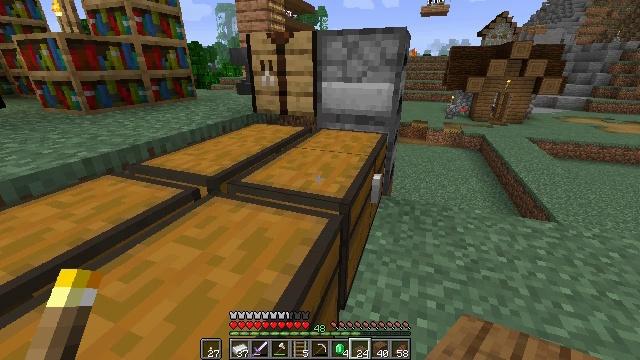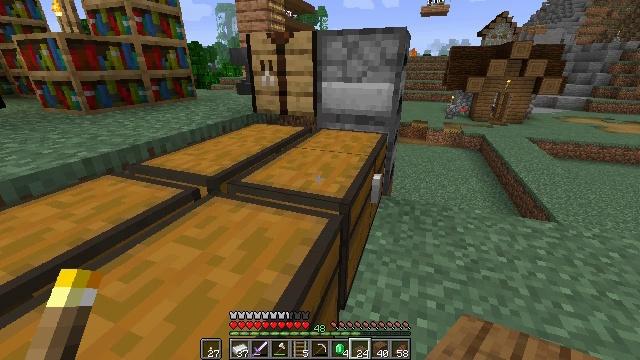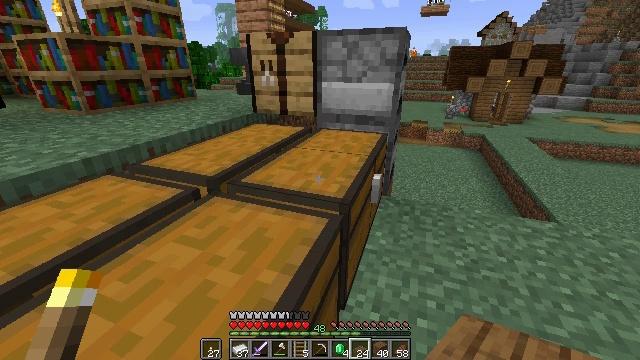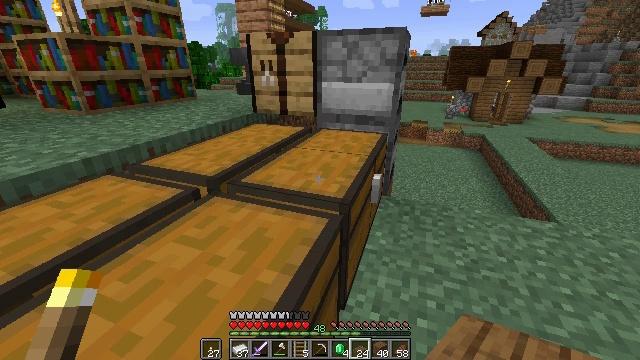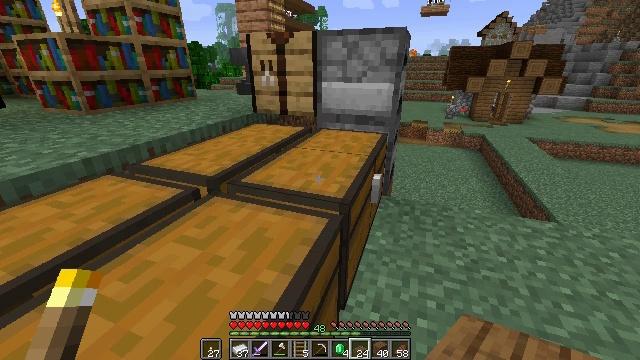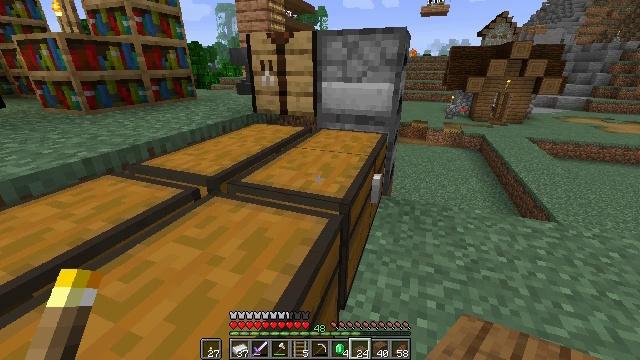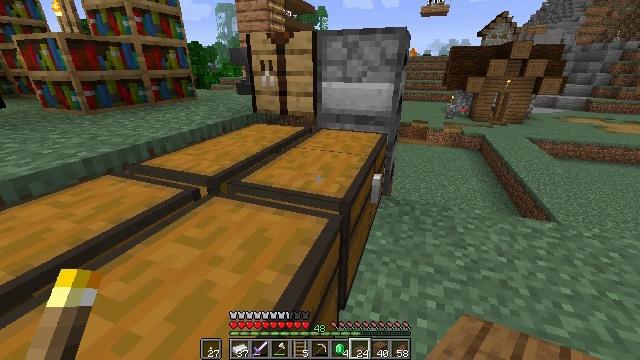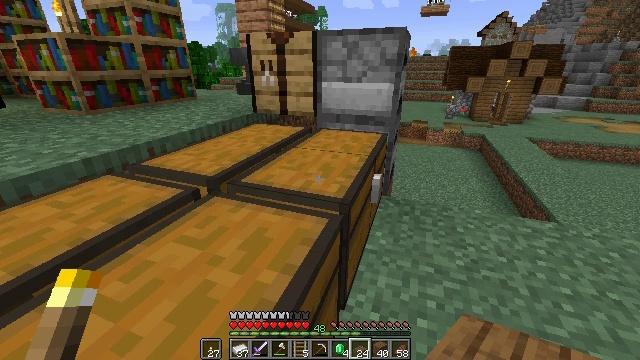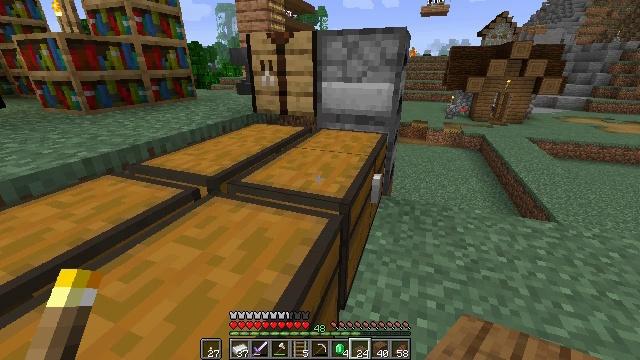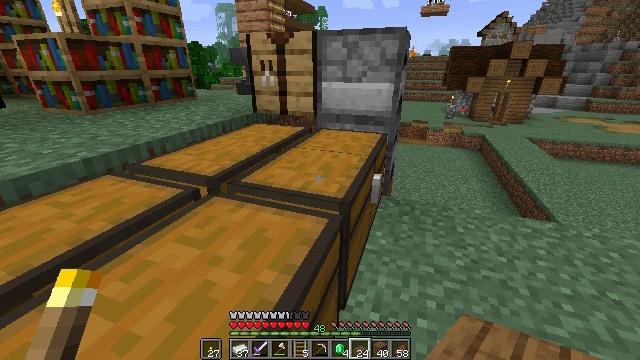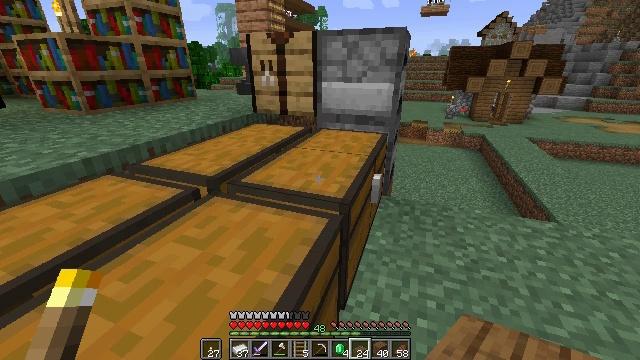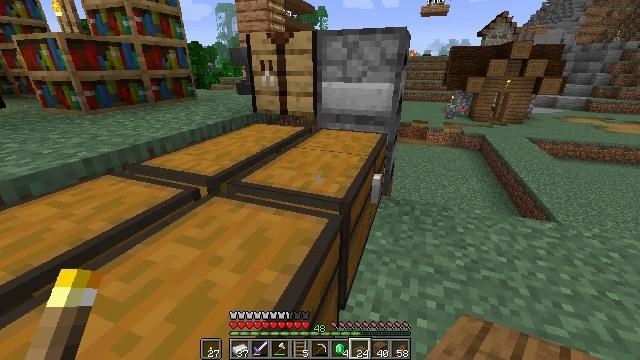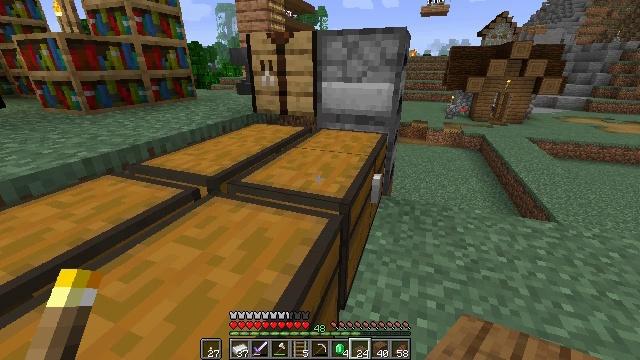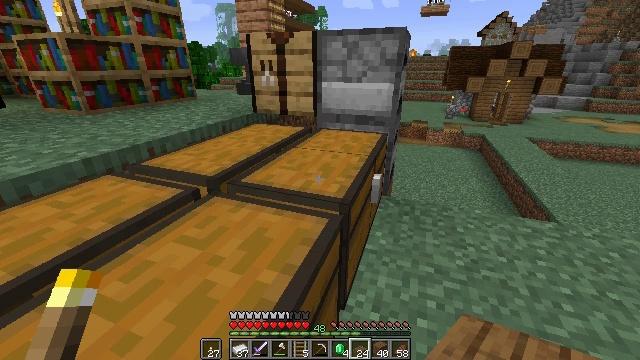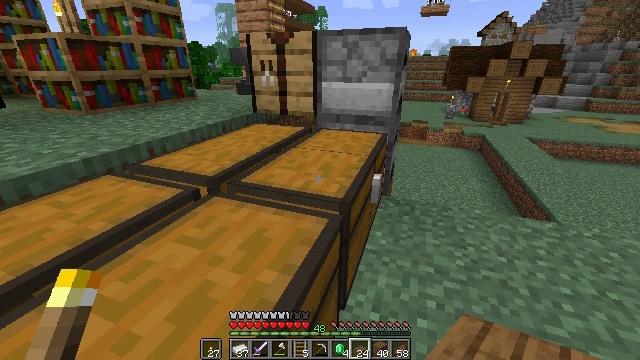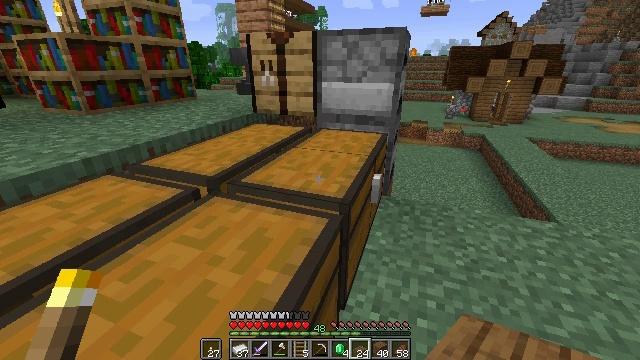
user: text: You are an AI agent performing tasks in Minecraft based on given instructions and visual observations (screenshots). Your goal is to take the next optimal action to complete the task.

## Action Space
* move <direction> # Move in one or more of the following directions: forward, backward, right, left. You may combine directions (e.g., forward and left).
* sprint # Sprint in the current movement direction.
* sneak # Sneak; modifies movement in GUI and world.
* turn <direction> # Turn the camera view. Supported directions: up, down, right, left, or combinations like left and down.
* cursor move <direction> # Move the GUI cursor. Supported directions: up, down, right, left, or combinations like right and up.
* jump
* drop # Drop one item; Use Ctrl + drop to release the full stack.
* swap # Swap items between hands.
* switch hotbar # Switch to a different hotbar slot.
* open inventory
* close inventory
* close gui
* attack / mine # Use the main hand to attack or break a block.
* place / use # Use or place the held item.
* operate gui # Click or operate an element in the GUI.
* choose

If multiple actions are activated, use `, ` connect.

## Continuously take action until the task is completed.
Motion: motion action
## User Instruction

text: Remove a spruce slab from the inventory.
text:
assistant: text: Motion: no_op
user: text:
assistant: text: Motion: no_op
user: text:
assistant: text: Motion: no_op
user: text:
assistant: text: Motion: no_op
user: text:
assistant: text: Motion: no_op
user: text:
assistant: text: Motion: no_op
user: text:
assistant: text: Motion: no_op
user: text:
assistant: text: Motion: no_op
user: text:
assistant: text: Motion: no_op
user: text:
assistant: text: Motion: no_op
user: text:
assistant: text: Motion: no_op
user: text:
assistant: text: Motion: no_op
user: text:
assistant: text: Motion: no_op
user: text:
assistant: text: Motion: no_op
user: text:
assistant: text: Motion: no_op
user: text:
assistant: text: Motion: no_op
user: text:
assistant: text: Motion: no_op
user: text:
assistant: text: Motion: no_op
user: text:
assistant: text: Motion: no_op
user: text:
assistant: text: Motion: no_op
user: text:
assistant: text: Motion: no_op
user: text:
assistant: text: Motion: no_op
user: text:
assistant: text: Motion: no_op
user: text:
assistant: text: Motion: no_op
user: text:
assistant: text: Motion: no_op
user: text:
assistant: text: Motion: no_op
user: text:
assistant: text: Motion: no_op
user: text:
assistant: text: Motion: no_op
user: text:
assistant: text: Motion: no_op
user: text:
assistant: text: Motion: no_op